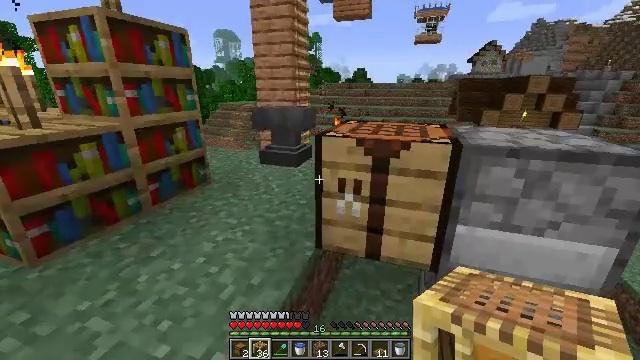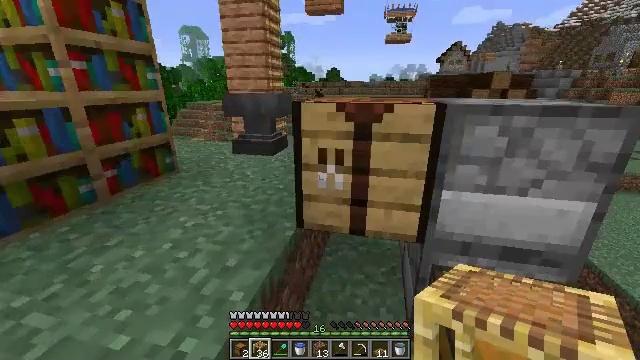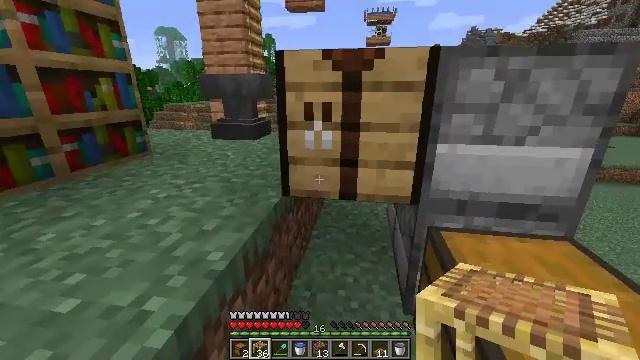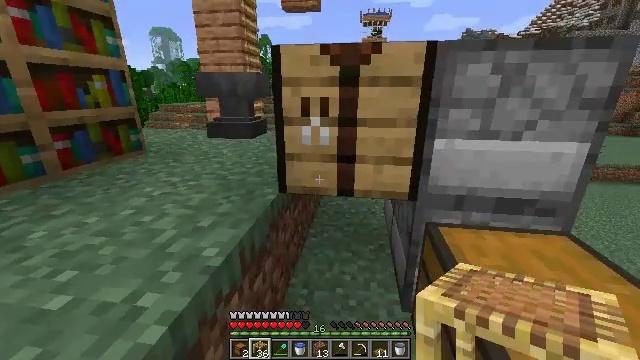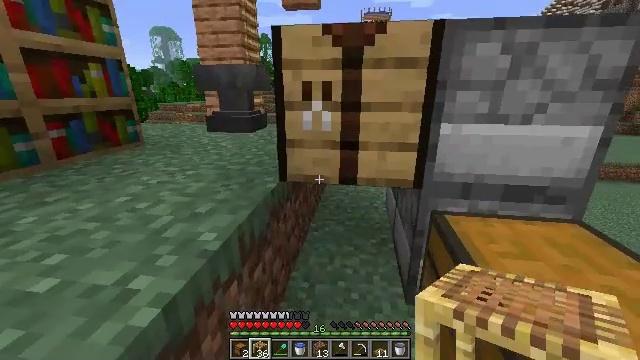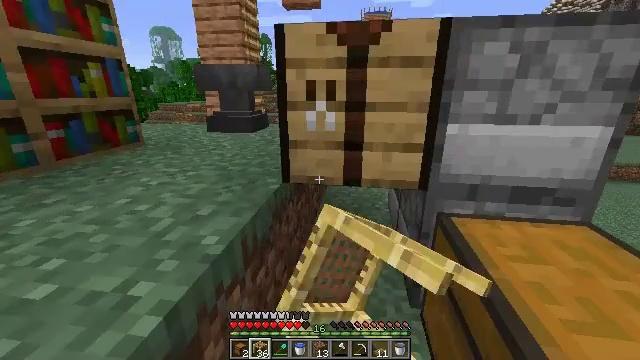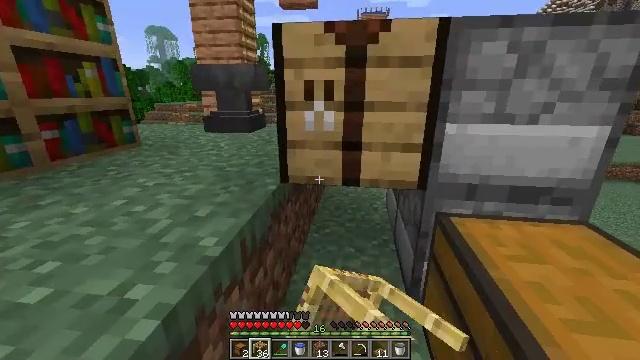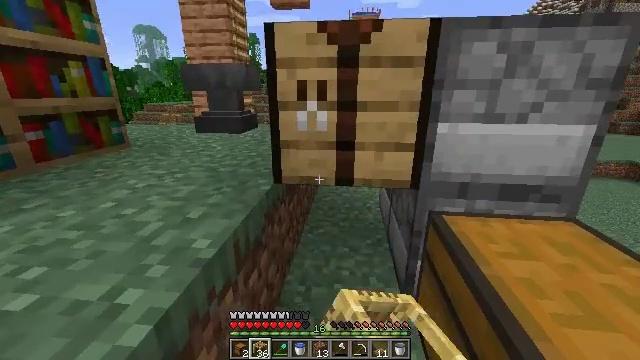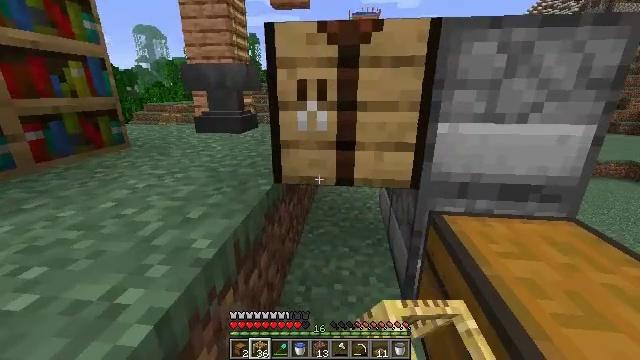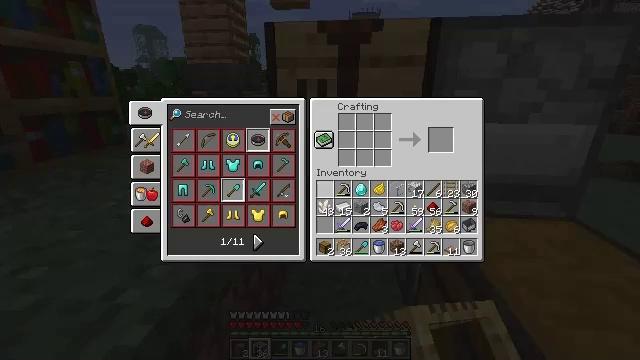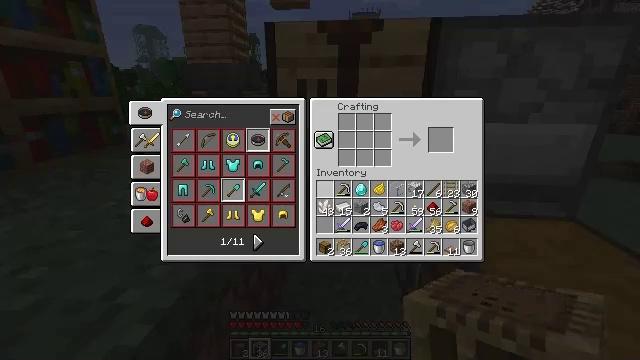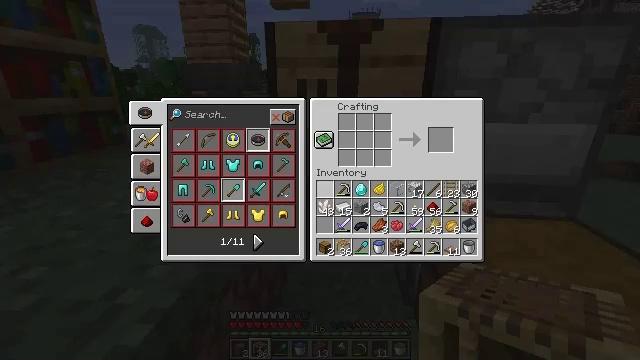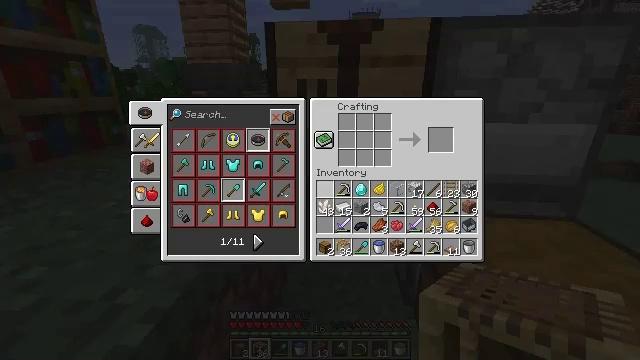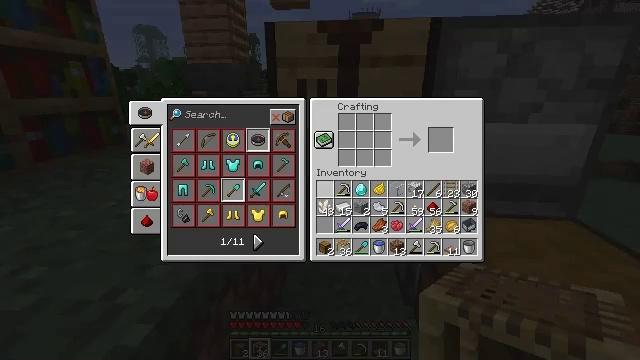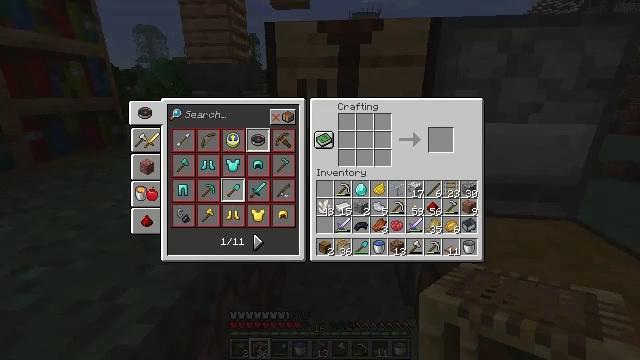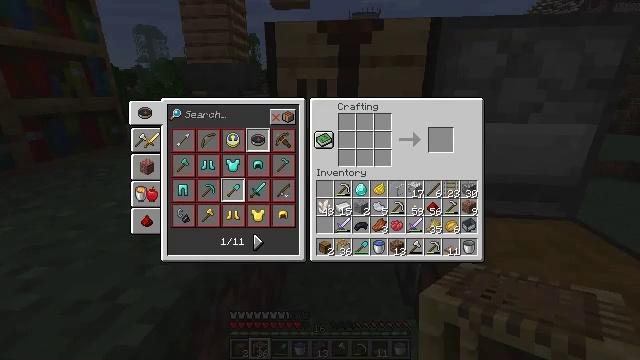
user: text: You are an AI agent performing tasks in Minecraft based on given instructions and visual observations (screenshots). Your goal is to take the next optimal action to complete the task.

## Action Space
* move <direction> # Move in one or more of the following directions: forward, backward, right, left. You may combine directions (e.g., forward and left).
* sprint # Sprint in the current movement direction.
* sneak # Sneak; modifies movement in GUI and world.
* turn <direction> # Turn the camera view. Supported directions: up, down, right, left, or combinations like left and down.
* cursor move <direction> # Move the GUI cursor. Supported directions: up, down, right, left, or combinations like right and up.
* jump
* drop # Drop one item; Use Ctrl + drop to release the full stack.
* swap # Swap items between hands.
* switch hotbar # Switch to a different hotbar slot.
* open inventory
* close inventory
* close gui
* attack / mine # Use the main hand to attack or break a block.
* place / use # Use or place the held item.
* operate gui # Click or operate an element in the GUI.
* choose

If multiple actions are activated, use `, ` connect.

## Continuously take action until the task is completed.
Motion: motion action
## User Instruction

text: Open a crafting table to make a jungle sign.
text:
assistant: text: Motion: turn right
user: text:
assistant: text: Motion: turn right
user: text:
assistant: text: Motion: no_op
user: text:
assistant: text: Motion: use / place
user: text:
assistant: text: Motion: use / place
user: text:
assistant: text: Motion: use / place
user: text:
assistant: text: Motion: turn right
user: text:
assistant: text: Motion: no_op
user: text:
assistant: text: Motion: open gui
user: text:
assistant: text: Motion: no_op
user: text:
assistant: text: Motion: no_op
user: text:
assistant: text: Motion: no_op
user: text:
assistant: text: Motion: no_op
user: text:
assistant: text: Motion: no_op
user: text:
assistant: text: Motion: cursor move right
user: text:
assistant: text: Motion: cursor move right
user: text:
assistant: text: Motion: cursor move right
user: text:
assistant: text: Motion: no_op
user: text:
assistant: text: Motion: no_op
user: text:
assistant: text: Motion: no_op
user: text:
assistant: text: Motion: no_op
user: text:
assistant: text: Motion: no_op
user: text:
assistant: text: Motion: no_op
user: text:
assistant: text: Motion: no_op
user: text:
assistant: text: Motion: no_op
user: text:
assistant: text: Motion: no_op
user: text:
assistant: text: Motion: no_op
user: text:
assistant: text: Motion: cursor move right
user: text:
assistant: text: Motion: no_op
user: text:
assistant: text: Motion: no_op